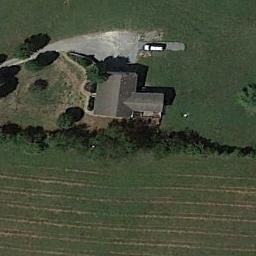
Label: residential